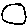
Label: circle